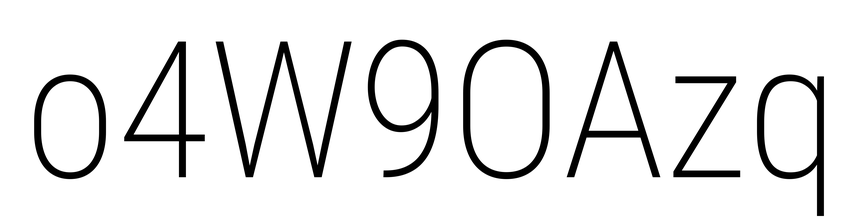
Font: Roboto_Condensed_ExtraLight